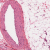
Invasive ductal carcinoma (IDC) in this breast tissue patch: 0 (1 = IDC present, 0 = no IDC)